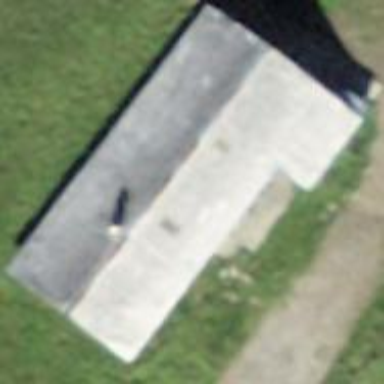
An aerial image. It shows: Farm building.